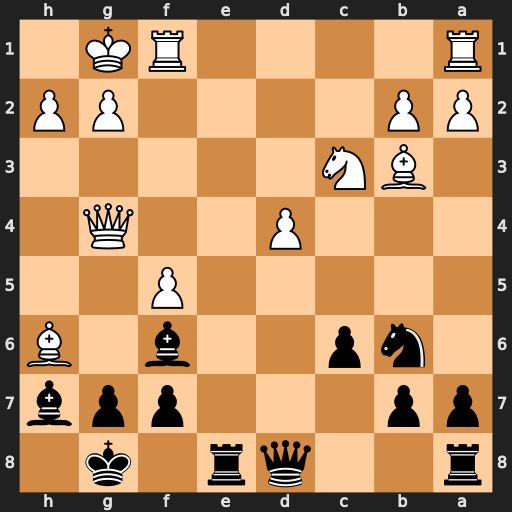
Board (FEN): r2qr1k1/pp3ppb/1np2b1B/5P2/3P2Q1/1BN5/PP4PP/R4RK1
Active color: b
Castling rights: -
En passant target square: -
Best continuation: Qxd4+ Qxd4 Bxd4+